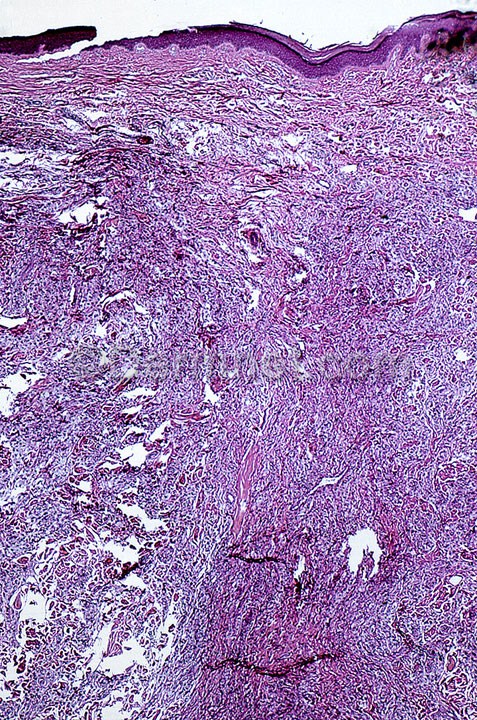
Disease: Systemic Disease